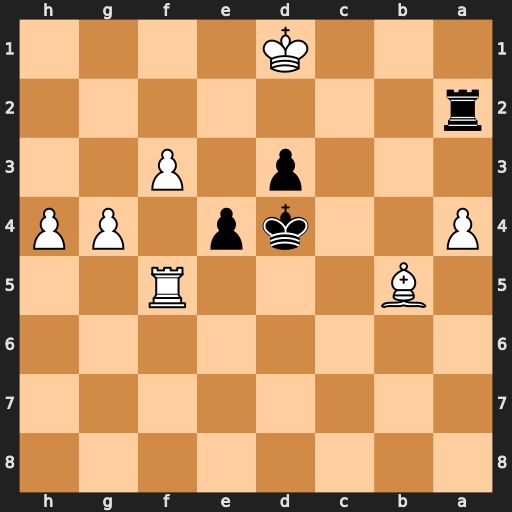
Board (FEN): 8/8/8/1B3R2/P2kp1PP/3p1P2/r7/3K4
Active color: b
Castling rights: -
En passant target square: -
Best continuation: Ra1+ Kd2 e3#